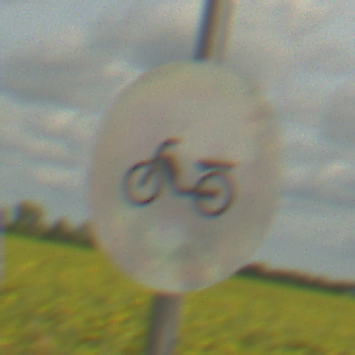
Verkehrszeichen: VerbotMofas
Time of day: Midday
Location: Outdoor (RoadRail)
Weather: PartlyCloudy
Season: NotSpecified
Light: Natural